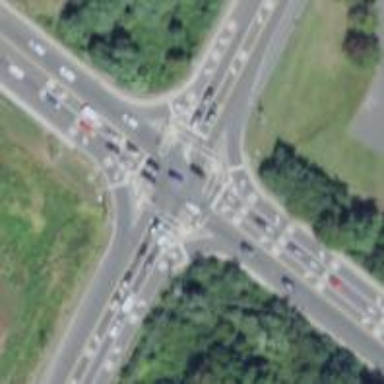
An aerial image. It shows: Crossing on the road with line markings.